Aerial crown-view tile of a tropical tree (Barro Colorado Island, Panama), acquired 20250217:
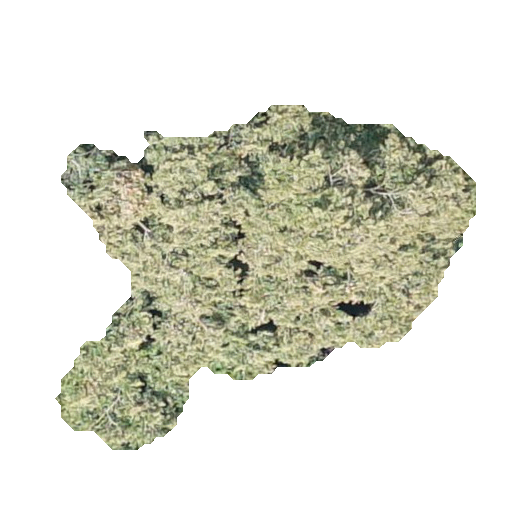
Species: Luehea seemannii
GBIF accepted scientific name: Luehea seemannii
Crown area: 130.827 m²